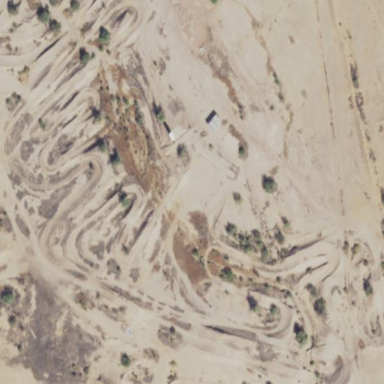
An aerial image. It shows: Motocross raceway for thrilling motocross sports.